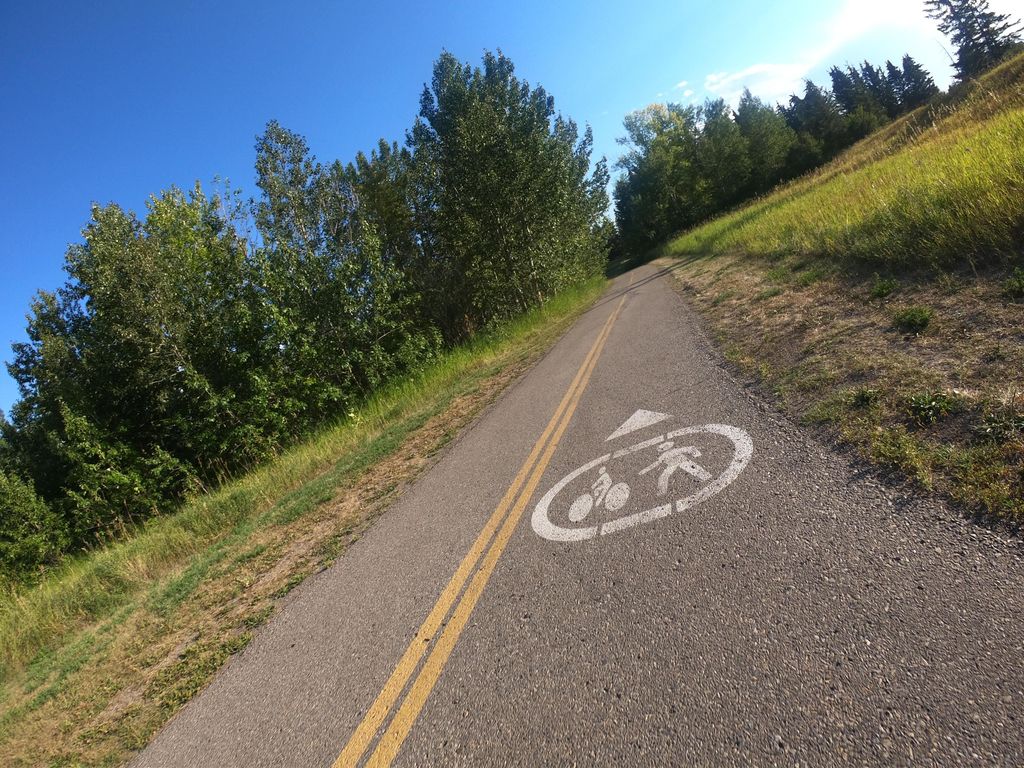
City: calgary